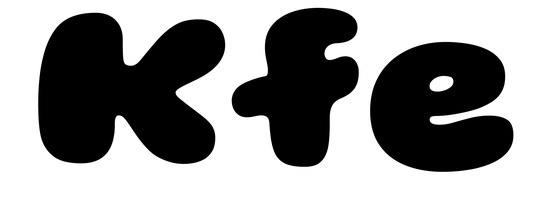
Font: Gluten_Black